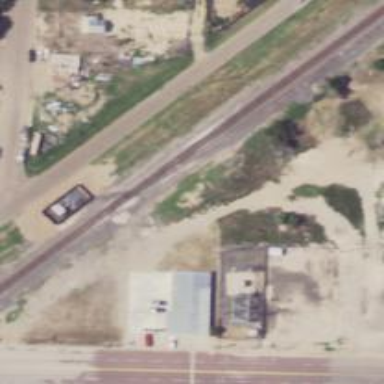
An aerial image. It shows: Abandoned spur railway.